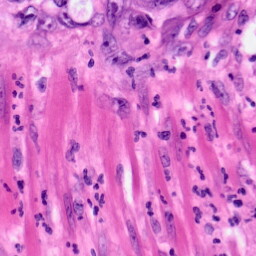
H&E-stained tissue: Pancreatic